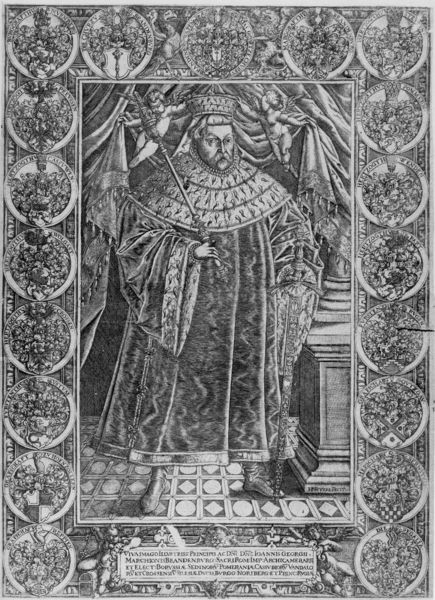
Titel: Bildnis von Johann Georg III, Kurfürst von Brandenburg
Künstler: Hieronymus Nützel
Institution: (Seriendruck)
Schlagwörter: fuß, hand, kopf, mann, schatten, umhang, weiß, finger, grau, licht, profil, schwarz, stirn, säule, blick, malerei, muster, ornament, bart, augen, hermelin, kragen, pelz, rahmen, sockel, stein, ärmel, bild, bildnis, herr, innenraum, portrait, porträt, vorhang, boden, figur, gewand, kordeln, mantel, pose, blatt, krone, rund, engel, putto, skulptur, schrift, haltung, parkett, schuhe, grafik, graphik, rand, kaiser, könig, thron, tafel, inschrift, podest, druck, schwarzweiss, druckgrafik, schraffur, radierung, stich, fliesen, schwert, text, kreise, herrscher, nerz, kacheln, puppe, ganzfigur, wappen, basis, putten, ornamentik, kupferstich, hermelinmantel, putti, zepter, quasten, szepter, legende, medaillons, medalions, borokat